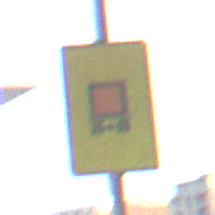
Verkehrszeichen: KennzeichnungspflichtigeFahrzeugeGefaehrlicheGueterOhnePfeilsymbol
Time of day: SunriseSunset
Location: Outdoor (Urban)
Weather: PartlyCloudy
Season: NotSpecified
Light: Natural